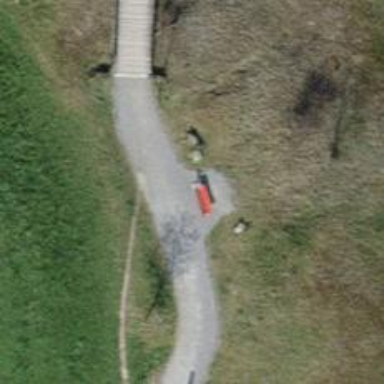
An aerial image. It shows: Bench for seating.